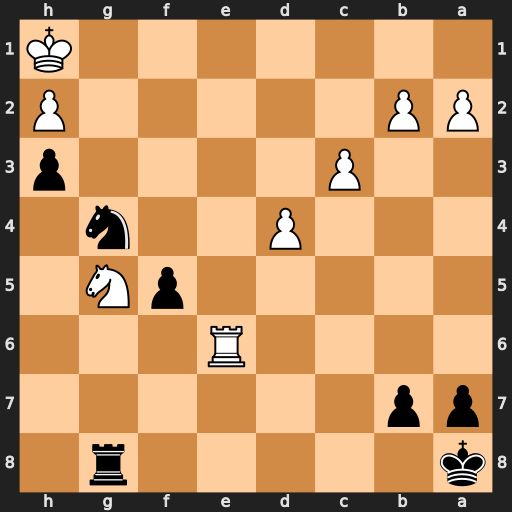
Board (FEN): k5r1/pp6/4R3/5pN1/3P2n1/2P4p/PP5P/7K
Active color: b
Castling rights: -
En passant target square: -
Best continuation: Nf2+ Kg1 Ne4 Kf1 Nxg5